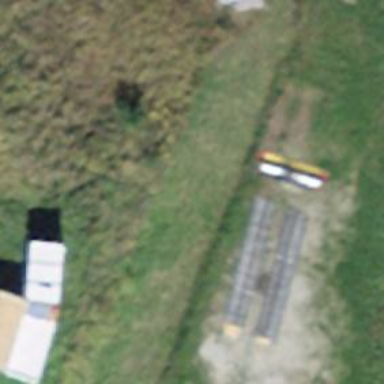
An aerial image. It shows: Aerialway designed as rope tow.